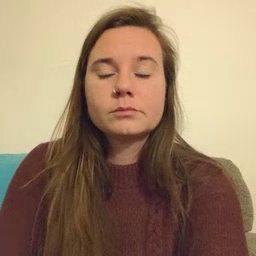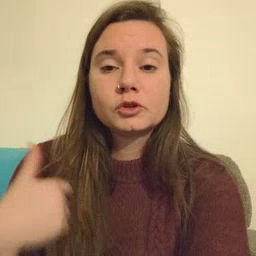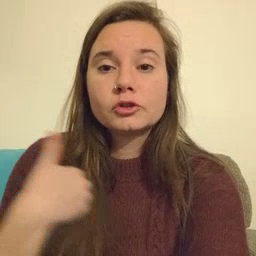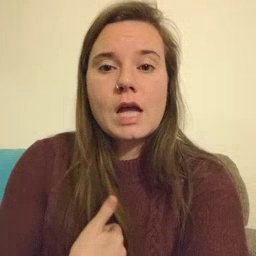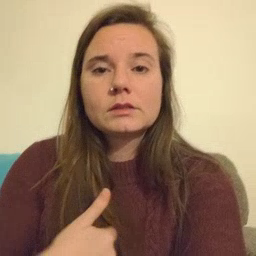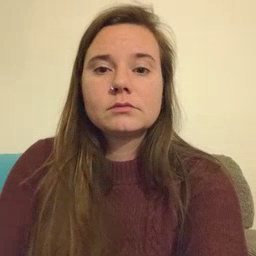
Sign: jacket